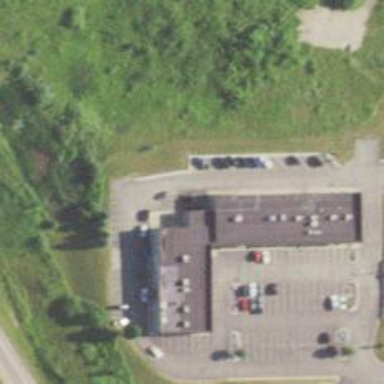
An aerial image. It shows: Fitness centre on leisure land.